Question: I have create simple line chart using Android Plot library.
what i want to do is:
set X range Upto Seven results(I have done this).
and set max value of Y is 100.
currently it takes max value of array as max Y value.
i want like this:

any suggetion?
Thanks...
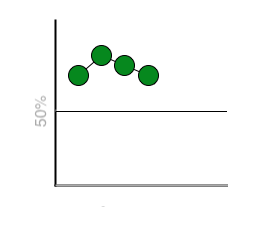
Answer: I think the answer is that you are confusing the number of data points with the maximum value of the axis. Your x-axis is just the number of data points, it has not value as such. The y-axis will contain the same number of points - however I believe you want to set the maximum value of the y-axis to 100 because it is a percentage. You can do this by using <URL>